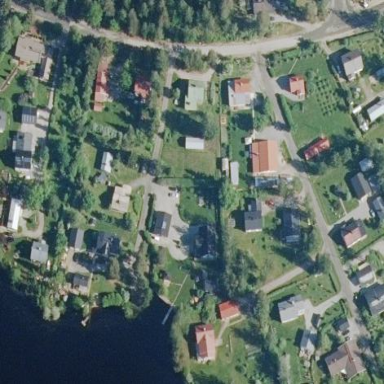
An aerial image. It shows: Residential area.